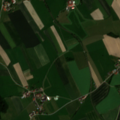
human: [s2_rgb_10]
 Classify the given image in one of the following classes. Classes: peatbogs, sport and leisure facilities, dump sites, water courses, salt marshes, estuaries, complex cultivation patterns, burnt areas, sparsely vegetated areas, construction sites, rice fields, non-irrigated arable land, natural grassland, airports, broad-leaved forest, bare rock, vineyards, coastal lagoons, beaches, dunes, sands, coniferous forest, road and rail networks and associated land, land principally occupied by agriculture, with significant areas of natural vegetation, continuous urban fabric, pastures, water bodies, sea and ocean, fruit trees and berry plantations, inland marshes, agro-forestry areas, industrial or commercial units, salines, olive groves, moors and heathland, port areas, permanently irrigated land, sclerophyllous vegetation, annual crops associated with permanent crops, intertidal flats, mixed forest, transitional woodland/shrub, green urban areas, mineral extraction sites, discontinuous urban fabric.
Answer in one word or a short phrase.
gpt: non-irrigated arable land, pastures, land principally occupied by agriculture, with significant areas of natural vegetation, coniferous forest